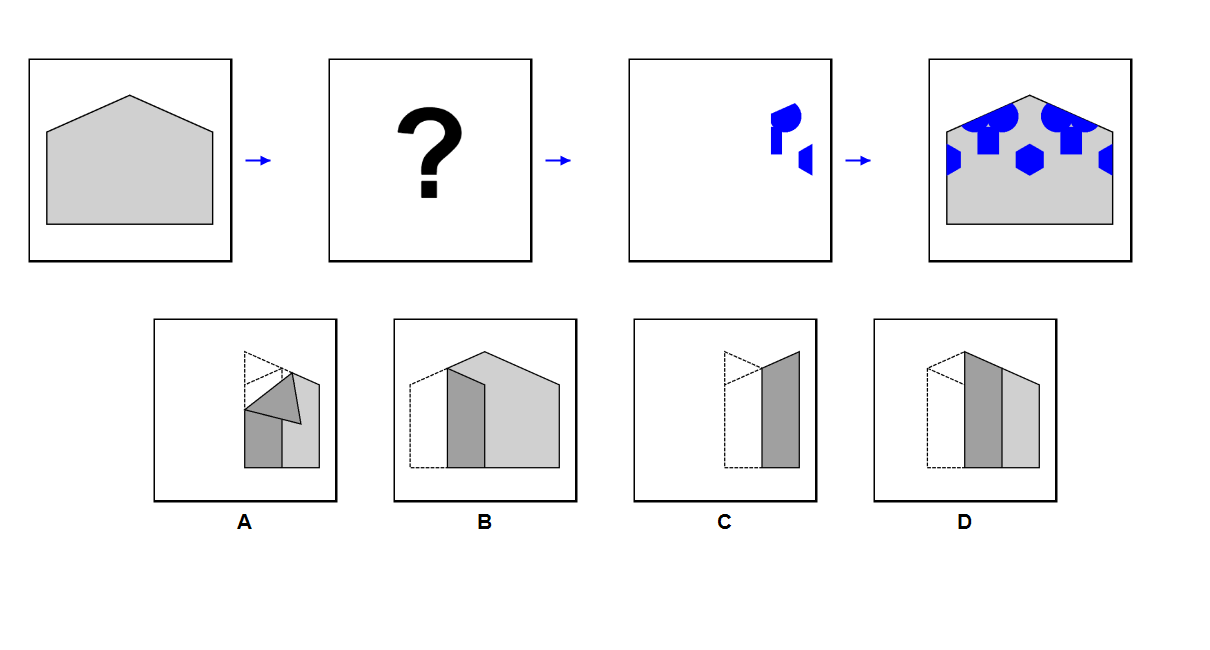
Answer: A